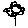
Label: flower